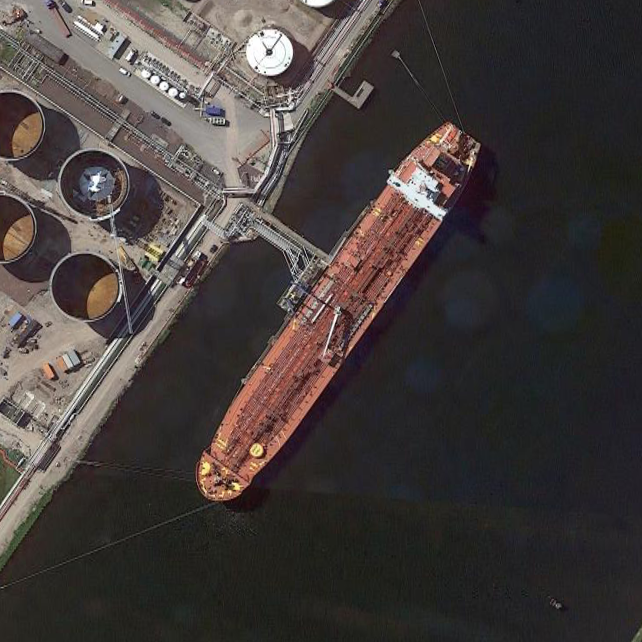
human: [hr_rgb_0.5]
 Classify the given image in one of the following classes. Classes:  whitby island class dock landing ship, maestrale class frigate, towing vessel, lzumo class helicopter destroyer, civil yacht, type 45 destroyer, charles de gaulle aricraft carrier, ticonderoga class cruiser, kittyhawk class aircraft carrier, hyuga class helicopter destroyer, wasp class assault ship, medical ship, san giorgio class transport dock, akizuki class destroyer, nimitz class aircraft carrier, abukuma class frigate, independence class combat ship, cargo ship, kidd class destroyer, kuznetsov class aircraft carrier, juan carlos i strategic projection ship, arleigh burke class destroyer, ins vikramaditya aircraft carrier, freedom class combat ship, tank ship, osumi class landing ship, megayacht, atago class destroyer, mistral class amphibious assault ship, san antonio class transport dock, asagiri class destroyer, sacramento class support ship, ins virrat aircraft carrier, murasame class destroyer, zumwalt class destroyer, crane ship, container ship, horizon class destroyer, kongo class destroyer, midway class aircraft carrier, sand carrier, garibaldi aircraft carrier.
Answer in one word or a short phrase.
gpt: Tank ship